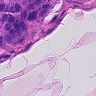
Metastatic tissue present: yes